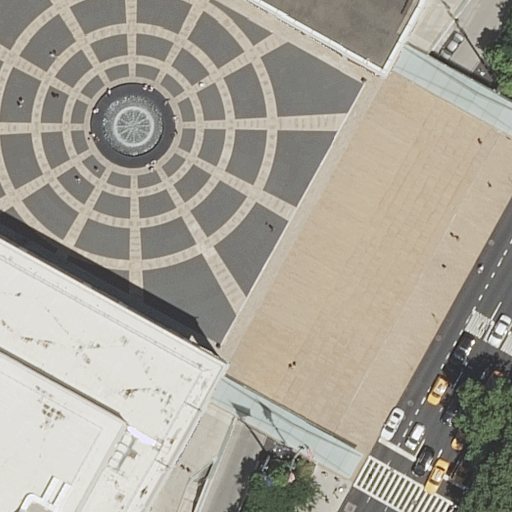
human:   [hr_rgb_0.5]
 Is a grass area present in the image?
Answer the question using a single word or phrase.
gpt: yes

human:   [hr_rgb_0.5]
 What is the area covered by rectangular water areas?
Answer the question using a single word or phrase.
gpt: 50m2

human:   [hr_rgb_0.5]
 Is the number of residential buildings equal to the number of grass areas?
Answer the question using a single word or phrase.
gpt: yes

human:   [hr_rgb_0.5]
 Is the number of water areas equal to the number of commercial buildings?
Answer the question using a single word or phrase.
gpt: no

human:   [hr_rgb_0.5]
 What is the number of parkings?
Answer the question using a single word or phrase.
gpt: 1

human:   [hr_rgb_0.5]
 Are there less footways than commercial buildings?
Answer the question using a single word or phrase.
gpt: no

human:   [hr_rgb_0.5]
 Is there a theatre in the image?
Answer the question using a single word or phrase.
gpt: yes

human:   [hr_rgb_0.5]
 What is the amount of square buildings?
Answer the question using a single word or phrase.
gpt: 0

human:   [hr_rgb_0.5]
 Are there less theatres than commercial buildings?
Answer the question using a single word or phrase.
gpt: no

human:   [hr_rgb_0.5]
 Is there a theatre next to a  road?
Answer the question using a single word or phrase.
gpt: yes

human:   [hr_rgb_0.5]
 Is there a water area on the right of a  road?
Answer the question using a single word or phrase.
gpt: yes

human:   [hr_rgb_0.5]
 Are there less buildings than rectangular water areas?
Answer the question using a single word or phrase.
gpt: no

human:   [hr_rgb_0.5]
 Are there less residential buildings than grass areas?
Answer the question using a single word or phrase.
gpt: no

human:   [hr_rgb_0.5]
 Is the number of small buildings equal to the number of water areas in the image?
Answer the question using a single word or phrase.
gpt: no

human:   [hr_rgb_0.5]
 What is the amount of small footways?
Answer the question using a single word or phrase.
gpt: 1

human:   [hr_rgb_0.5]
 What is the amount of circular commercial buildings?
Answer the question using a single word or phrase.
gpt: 0

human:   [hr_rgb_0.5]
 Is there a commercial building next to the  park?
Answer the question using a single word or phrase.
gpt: no

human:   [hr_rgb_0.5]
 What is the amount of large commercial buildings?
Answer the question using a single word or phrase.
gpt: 0

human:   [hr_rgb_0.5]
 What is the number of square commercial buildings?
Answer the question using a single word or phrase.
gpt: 0

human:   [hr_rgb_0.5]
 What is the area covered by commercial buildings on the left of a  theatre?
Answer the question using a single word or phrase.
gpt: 0m2

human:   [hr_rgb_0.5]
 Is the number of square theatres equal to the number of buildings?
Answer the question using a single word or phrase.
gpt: no

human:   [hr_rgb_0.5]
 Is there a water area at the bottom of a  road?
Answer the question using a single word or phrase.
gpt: yes

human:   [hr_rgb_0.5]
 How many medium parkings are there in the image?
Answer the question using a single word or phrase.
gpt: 0

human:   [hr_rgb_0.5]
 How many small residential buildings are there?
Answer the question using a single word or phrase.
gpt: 0

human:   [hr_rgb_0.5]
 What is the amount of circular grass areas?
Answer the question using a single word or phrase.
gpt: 0

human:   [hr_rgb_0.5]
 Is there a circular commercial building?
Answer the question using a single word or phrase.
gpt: no

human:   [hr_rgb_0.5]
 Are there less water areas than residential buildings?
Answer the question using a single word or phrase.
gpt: yes

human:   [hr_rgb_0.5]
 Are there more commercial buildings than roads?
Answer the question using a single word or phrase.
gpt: no

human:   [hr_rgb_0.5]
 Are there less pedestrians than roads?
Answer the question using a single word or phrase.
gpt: yes

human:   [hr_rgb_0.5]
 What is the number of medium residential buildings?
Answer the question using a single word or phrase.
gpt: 0

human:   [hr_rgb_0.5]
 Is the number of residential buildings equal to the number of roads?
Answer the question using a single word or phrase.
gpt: no

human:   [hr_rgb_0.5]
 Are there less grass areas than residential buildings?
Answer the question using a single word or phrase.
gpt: no

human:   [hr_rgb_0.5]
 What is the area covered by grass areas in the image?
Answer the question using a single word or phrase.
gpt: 268m2

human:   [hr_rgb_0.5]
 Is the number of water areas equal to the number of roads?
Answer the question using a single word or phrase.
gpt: no

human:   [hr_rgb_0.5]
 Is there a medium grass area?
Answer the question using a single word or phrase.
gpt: yes

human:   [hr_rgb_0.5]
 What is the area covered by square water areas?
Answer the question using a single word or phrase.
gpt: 50m2